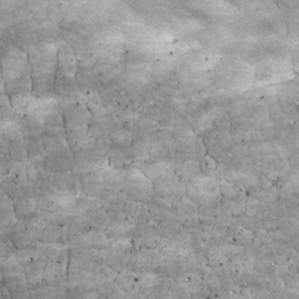
Label: non_frost